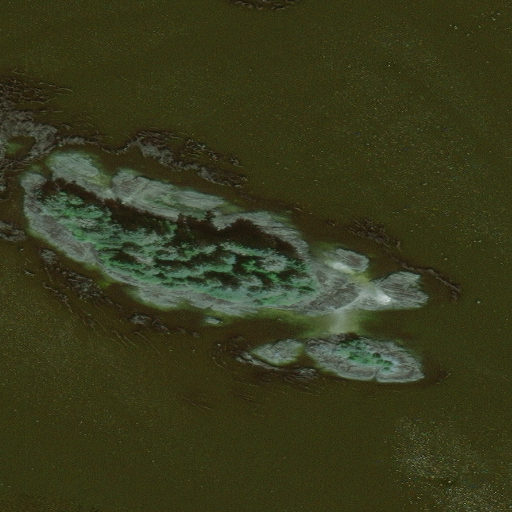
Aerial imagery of island in Alaska named Flat Island containing only unknown